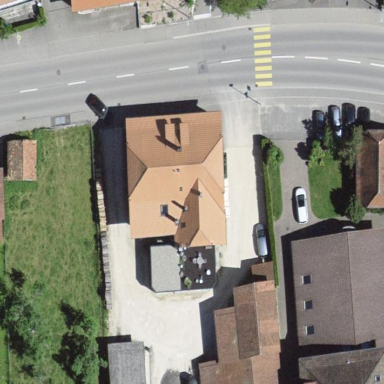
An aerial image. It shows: Residential building.